Field crop: maize
Growth stage: 1
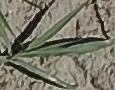
Species: sorghum